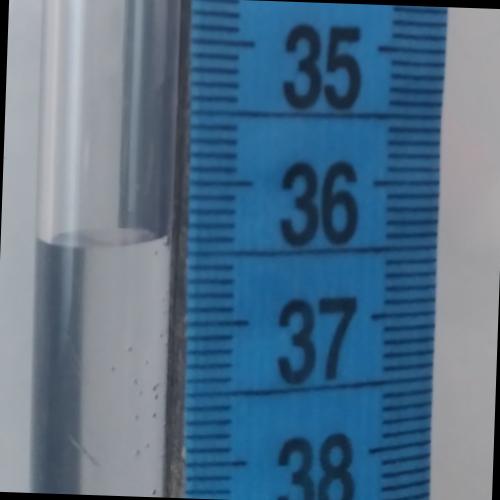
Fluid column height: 36.4 cm